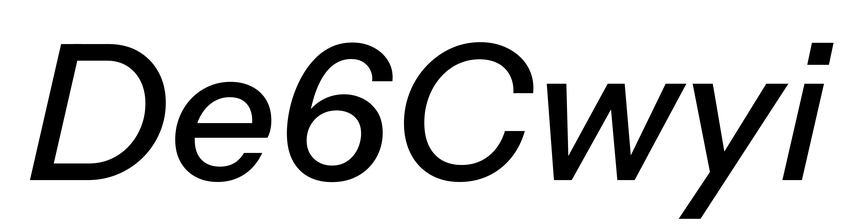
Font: InstrumentSans-Italic_Medium_Italic